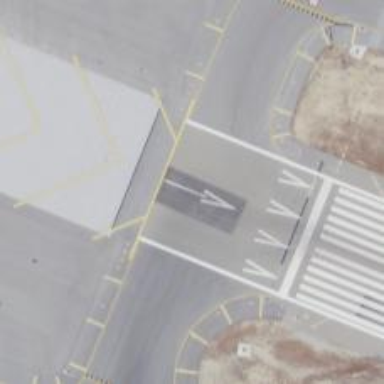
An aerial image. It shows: Displaced threshold runway at the airport.